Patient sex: M
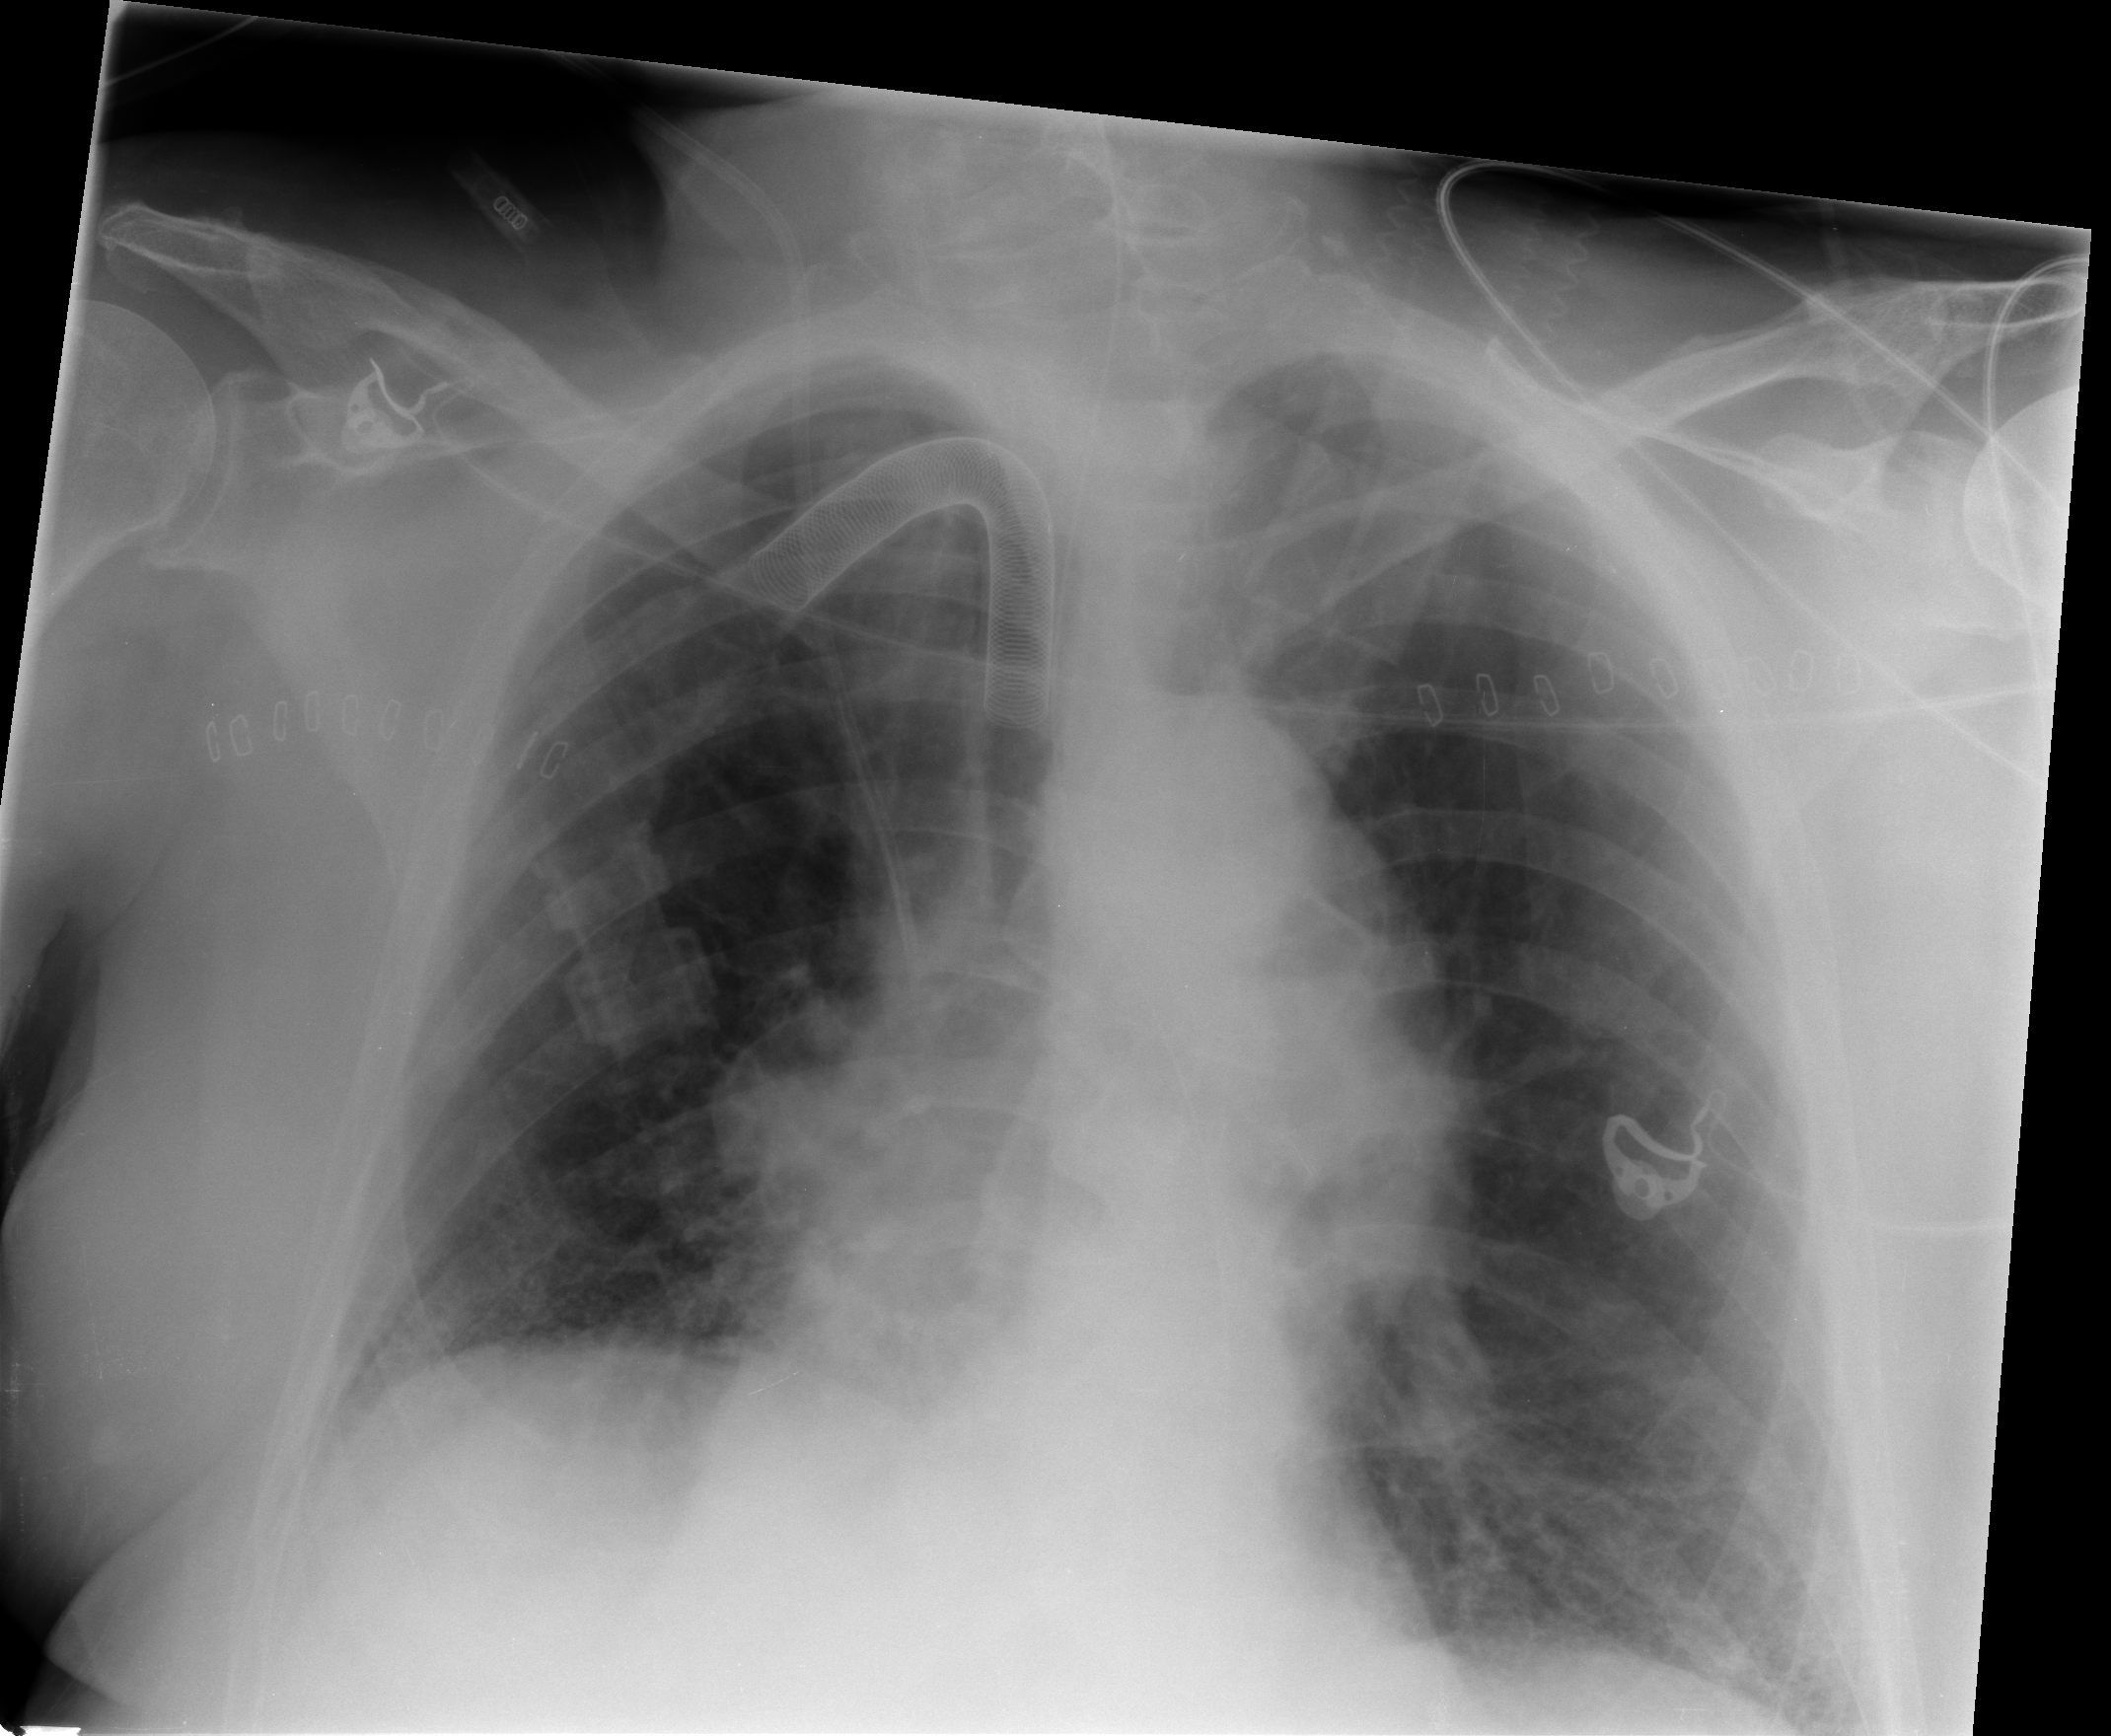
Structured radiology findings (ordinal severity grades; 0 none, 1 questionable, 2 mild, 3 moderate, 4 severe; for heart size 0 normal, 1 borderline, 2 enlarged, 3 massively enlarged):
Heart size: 0
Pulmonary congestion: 2
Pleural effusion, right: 1
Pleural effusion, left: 0
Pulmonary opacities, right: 1
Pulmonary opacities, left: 1
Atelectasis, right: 1
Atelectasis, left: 1